Question:
I have <URL> similar to the one above:
In the POST request (6&7) from ACS at my application (RP) end, I am getting:
~~~~~~~~
POST
wa: wsignin1.0
wresult: RSTR XML - (<URL>
~~~~~~~~
whereas what my RP expects and understand is a SAMLResponse request parameter.
I cannot change application (RP) to handle RSTR as of now and without SAMLResponse application cannot verify/authenticate the SAML Response.
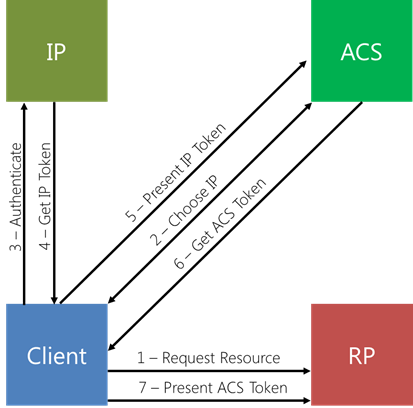
Answer: SAMLResponse is part of the SAML2p protocol - ACS does not support that. Maybe have a look at Azure AD instead -
<URL>